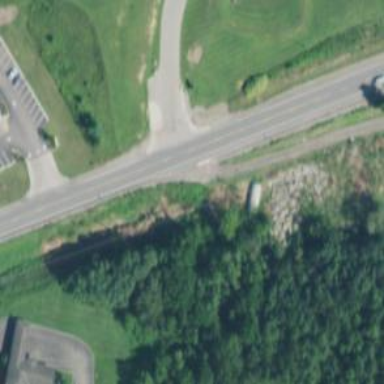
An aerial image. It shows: Stop road.